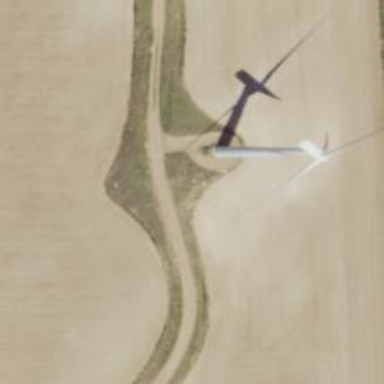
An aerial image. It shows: Wind turbine generator that utilizes wind as its source for generating electricity. It is of the horizontal axis type.